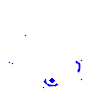
Particle: electron